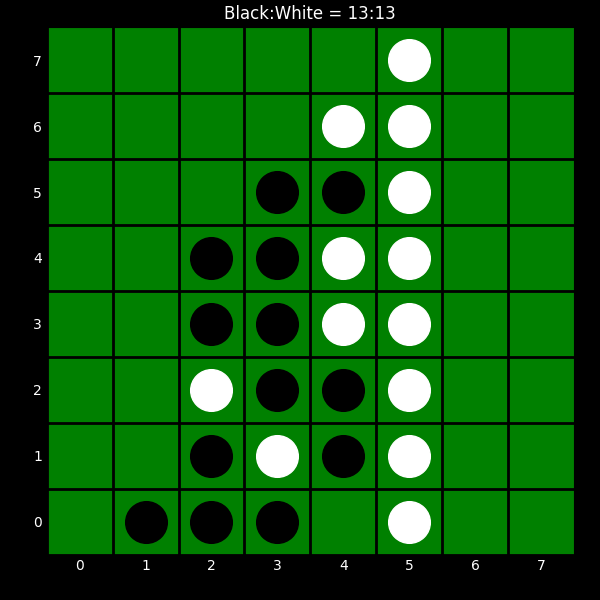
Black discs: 13
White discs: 13